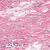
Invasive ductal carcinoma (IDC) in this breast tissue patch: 0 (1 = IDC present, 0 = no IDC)